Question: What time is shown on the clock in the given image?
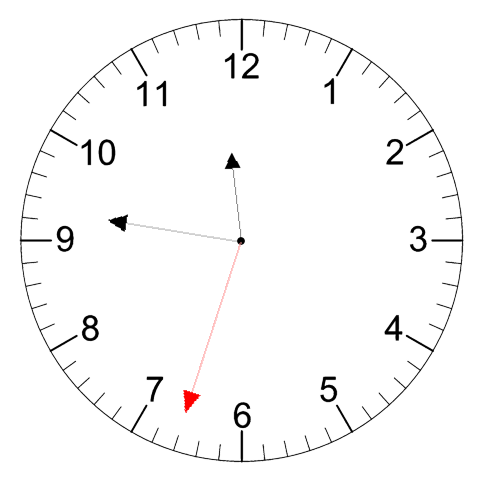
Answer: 11:46:33